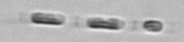
Label: Skeletonema